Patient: sex F, age 68
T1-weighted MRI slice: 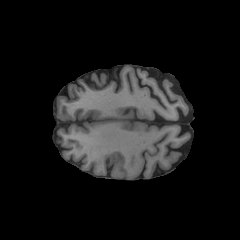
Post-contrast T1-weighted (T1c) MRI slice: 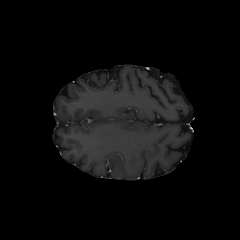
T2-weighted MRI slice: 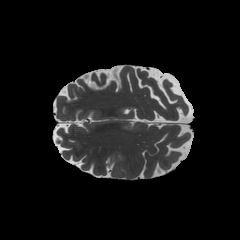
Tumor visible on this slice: no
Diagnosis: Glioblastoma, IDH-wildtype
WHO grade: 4